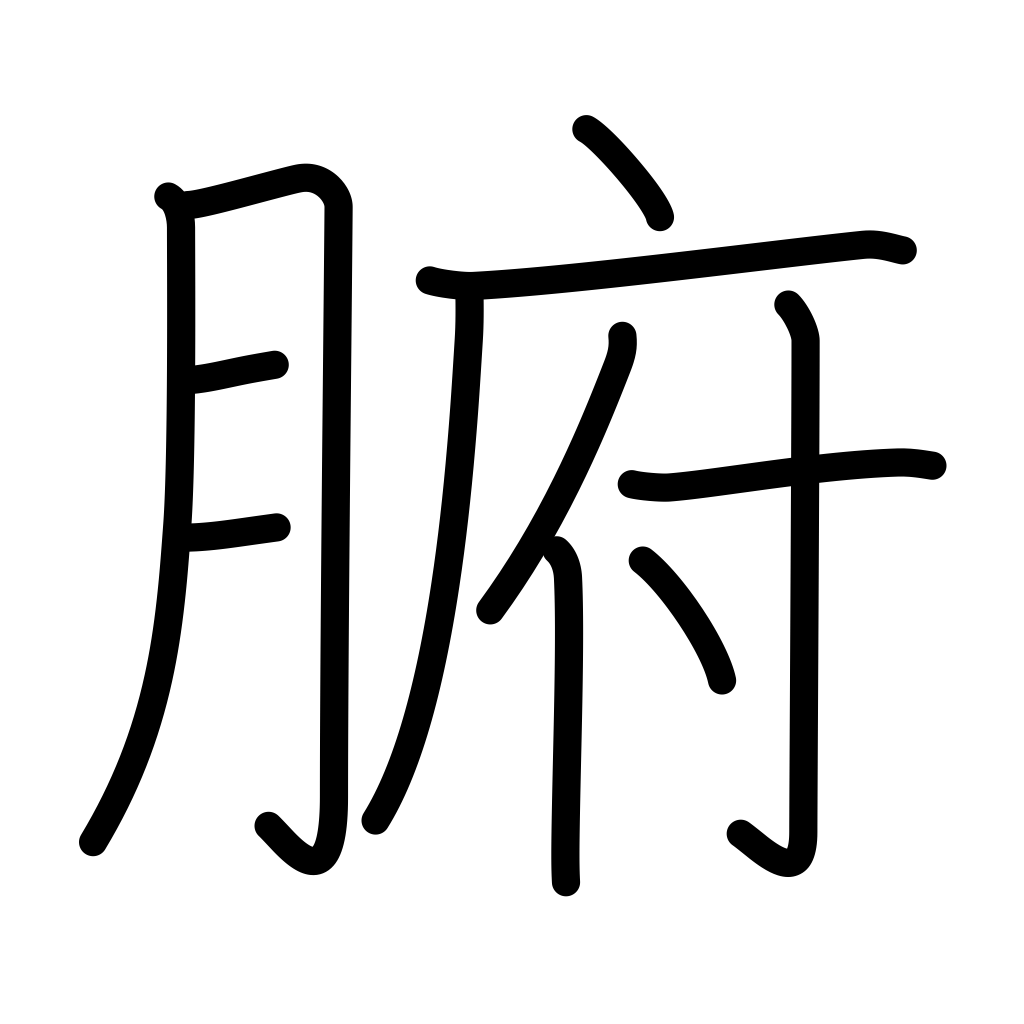
Meaning: viscera, bowels